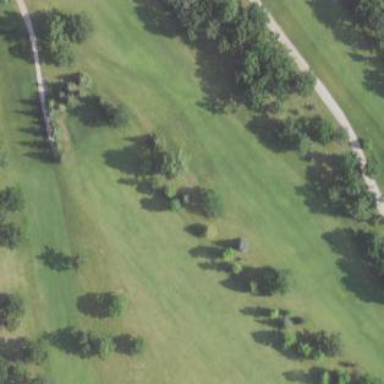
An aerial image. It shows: Golf fairway in the image.